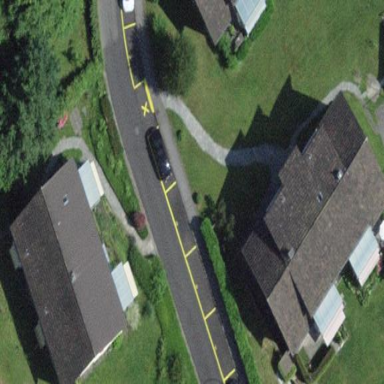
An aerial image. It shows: Parking lane designated for parking.